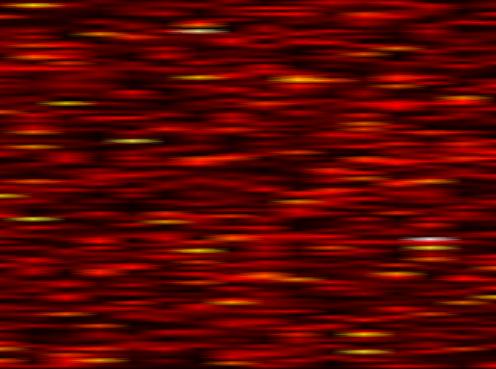
Label: OFDM